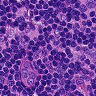
Metastatic tissue present: no